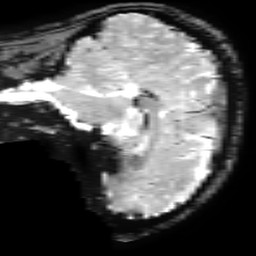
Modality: T2starw
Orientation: sagittal
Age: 25
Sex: male
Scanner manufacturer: ge
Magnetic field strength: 3 T
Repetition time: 0.65 s
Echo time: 0.02 s